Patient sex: M
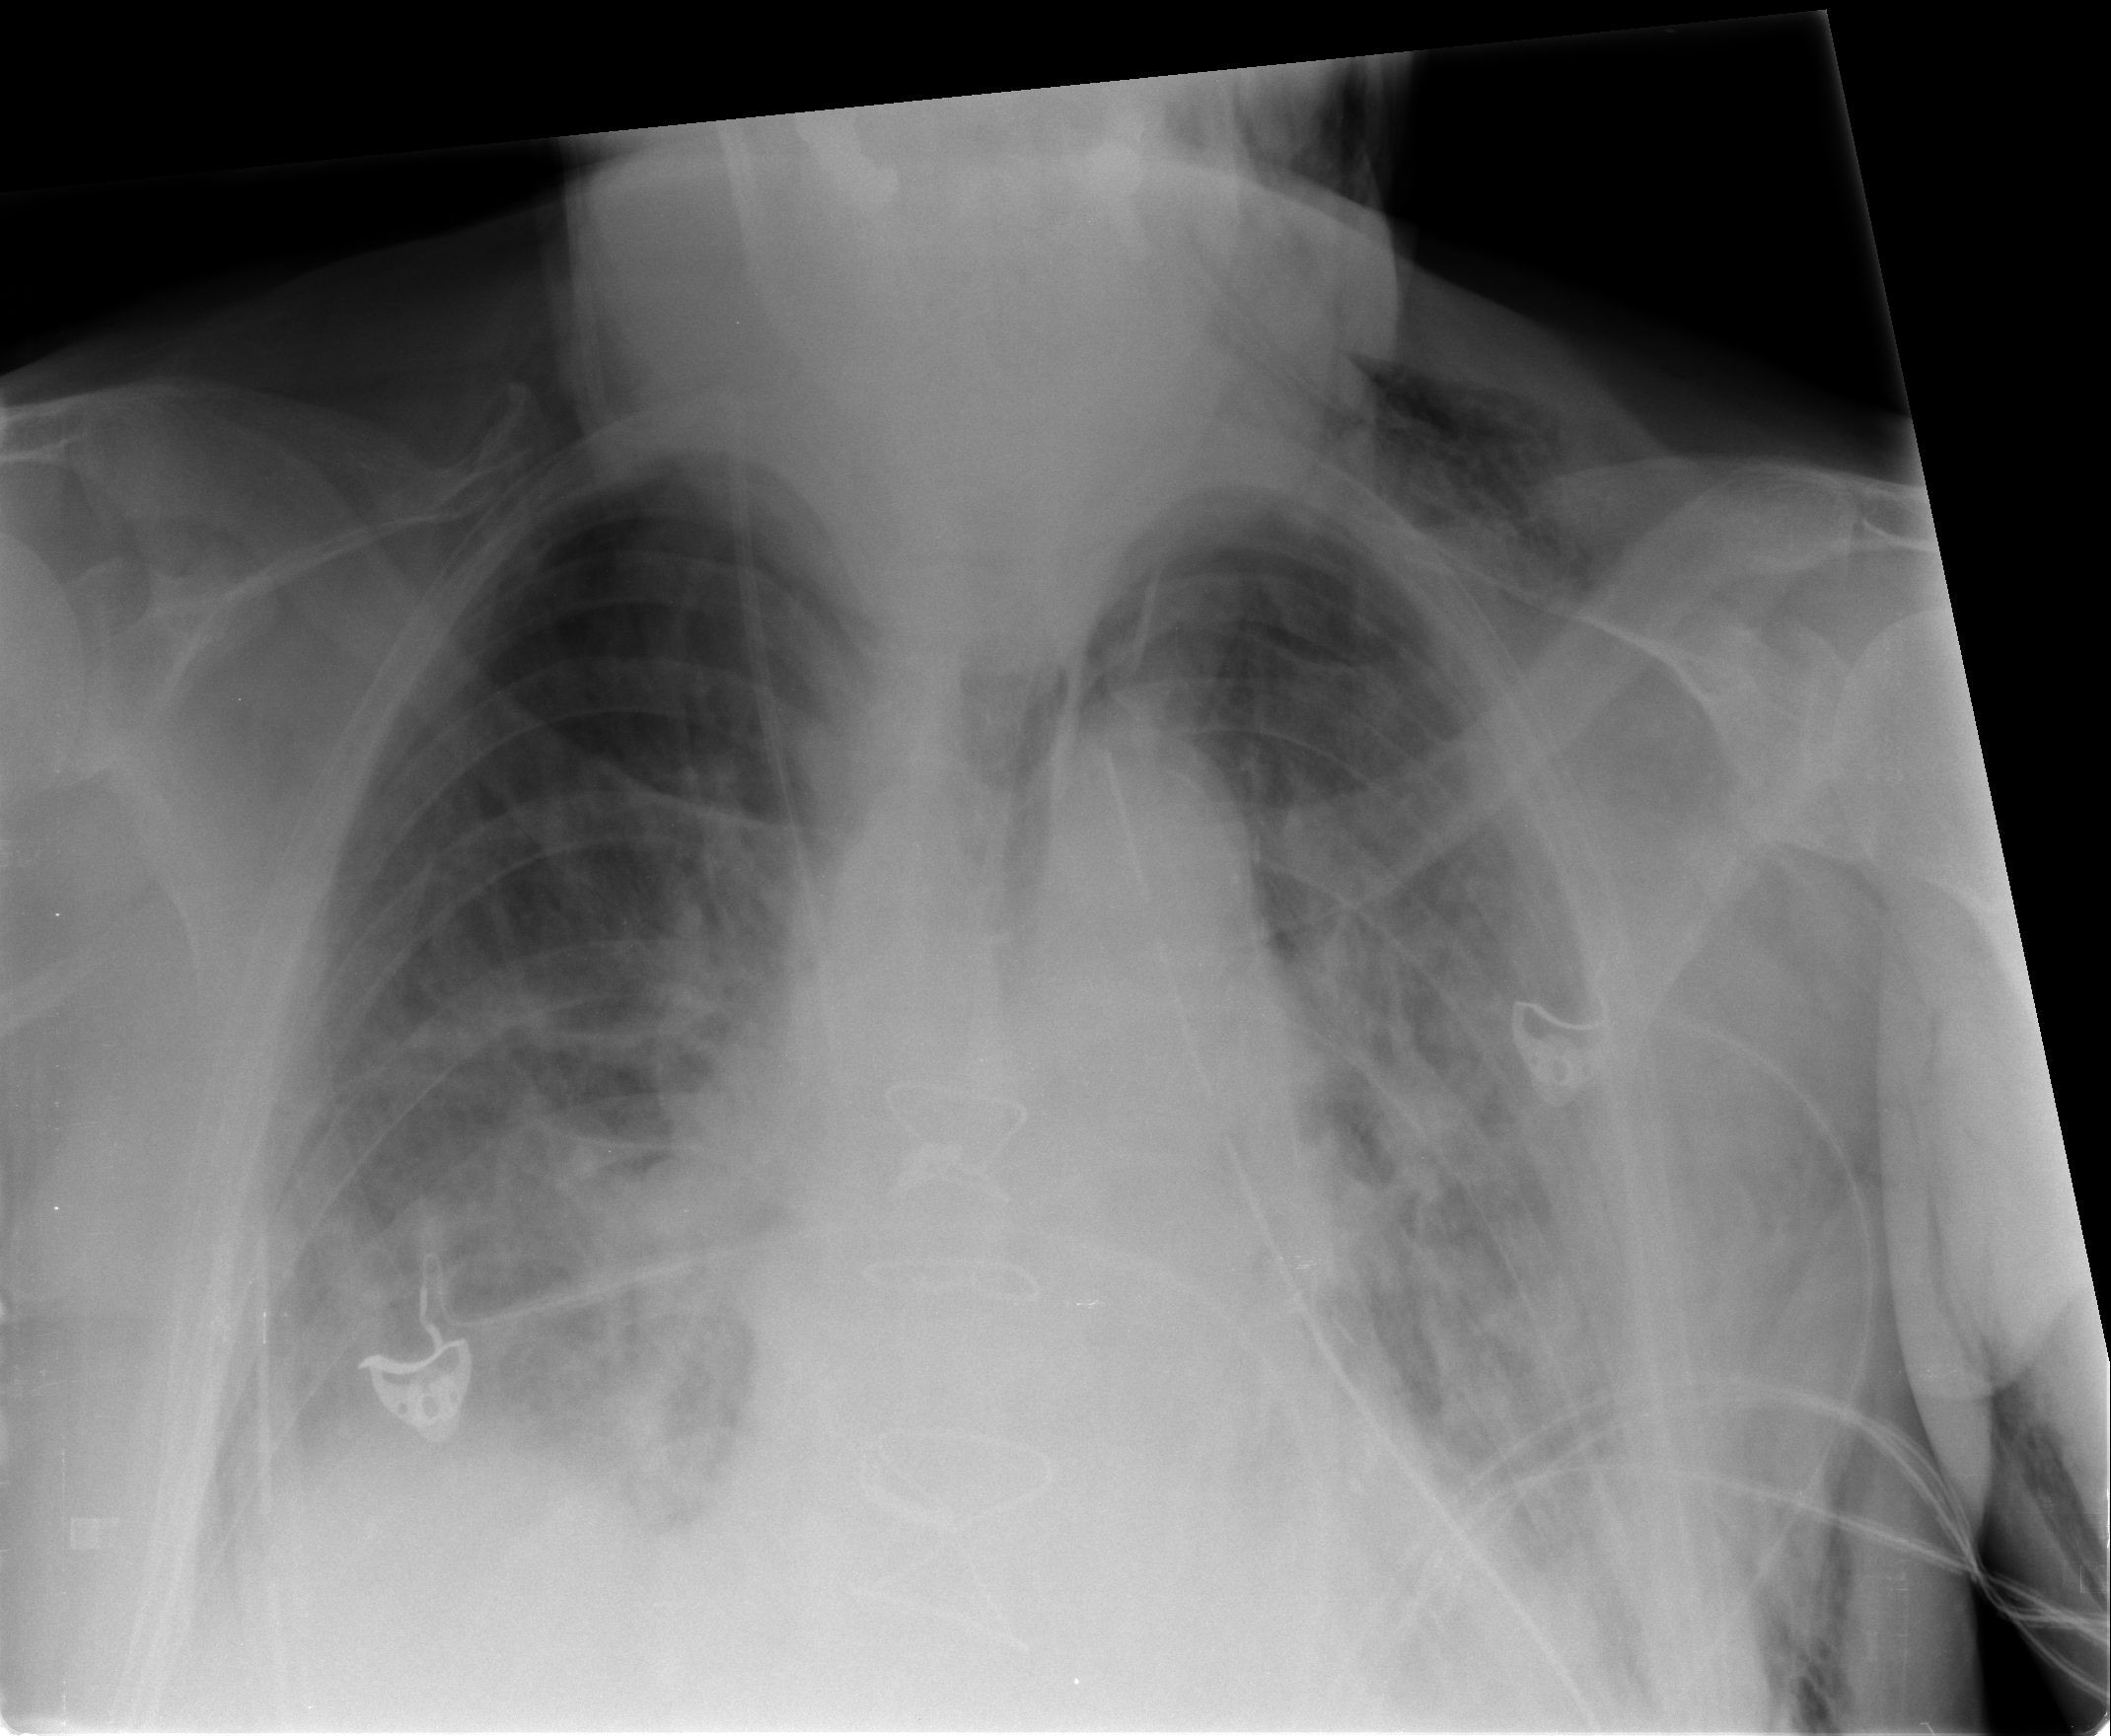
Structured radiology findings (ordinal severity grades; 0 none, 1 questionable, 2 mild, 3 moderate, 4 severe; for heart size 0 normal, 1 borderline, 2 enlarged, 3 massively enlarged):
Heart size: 2
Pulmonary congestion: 2
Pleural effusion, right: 2
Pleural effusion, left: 2
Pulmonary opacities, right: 2
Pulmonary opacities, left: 3
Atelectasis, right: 2
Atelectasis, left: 3